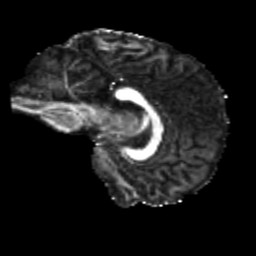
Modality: FA
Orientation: sagittal
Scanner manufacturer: siemens
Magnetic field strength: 3 T
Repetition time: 4 s
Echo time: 0.0594 s